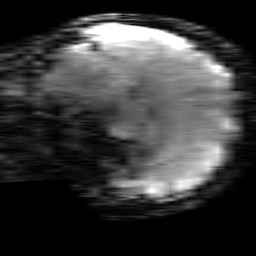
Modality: T2starw
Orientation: sagittal
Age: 21
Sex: female
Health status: healthy
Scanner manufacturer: siemens
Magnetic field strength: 3 T
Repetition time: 0.7 s
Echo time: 0.02 s